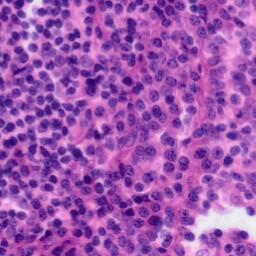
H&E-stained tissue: Tonsil